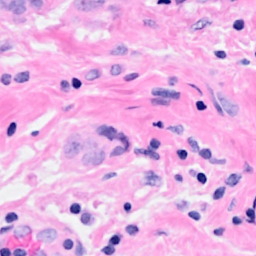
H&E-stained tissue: Breast